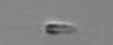
Label: flagellate_morphotype3